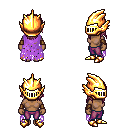
a pixel art fantasy rpg character, female body template, human, dark skin, maroon tattered cape, magenta pants, white blonde long hairstyle, gold helm, leather bracers, gold boots, four views (front, back, left, right), 2x2 character sprite sheet, small pixel art, hard edges, no anti-aliasing